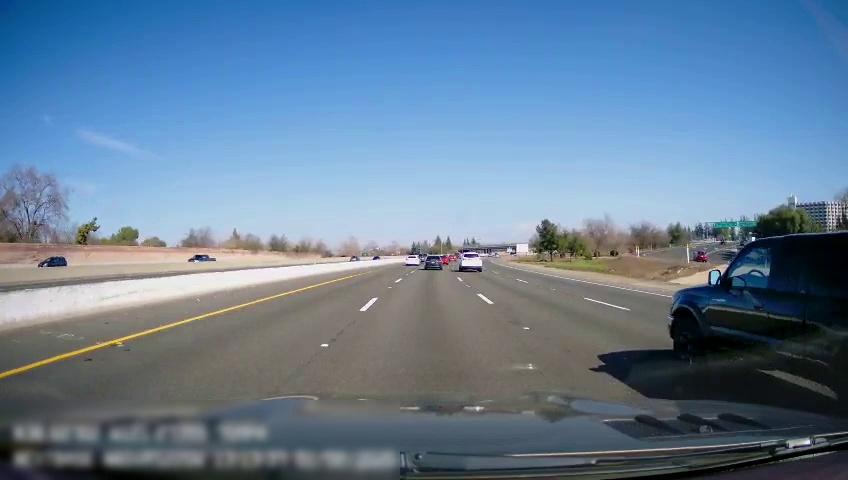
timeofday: Day
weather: Sunny
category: Drivable Space
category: Vehicles | Car
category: Vehicles | Truck
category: Vehicles | Car
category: Drivable Space
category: Drivable Space
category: Vehicles | Car
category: Vehicles | SUV
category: Vehicles | Truck
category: Vehicles | Car
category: Vehicles | Car
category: Vehicles | Car
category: Lanes | Alternate Lane
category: Lanes | Alternate Lane
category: Lanes | Alternate Lane
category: Lanes | Current Lane
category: Lanes | Current Lane
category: Lanes | Alternate Lane
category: Traffic | Signs
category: Traffic | Signs
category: Traffic | Signs